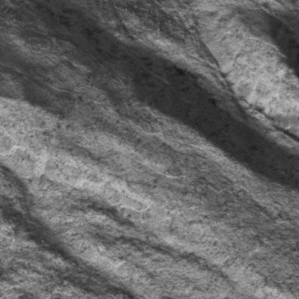
Label: frost